Field crop: maize
Growth stage: 2
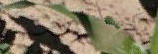
Species: maize